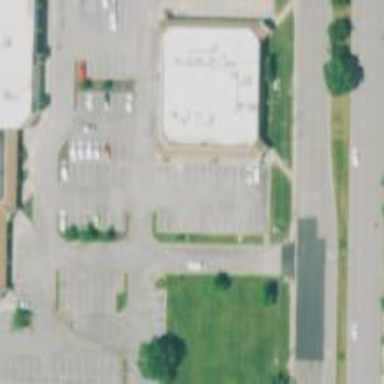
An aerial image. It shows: Parking space is available.